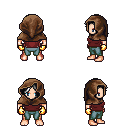
a pixel art fantasy rpg character, male body template, human, light skin, maroon pirate shirt, teal pants, white loose hair, cloth hood, gold gloves, four views (front, back, left, right), 2x2 character sprite sheet, small pixel art, hard edges, no anti-aliasing